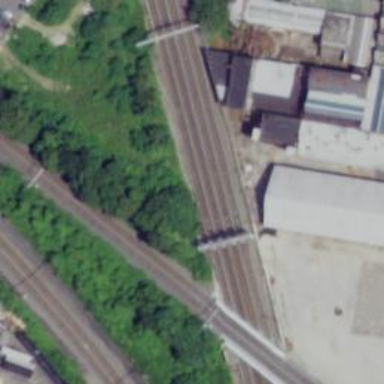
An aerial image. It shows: Railway signal.